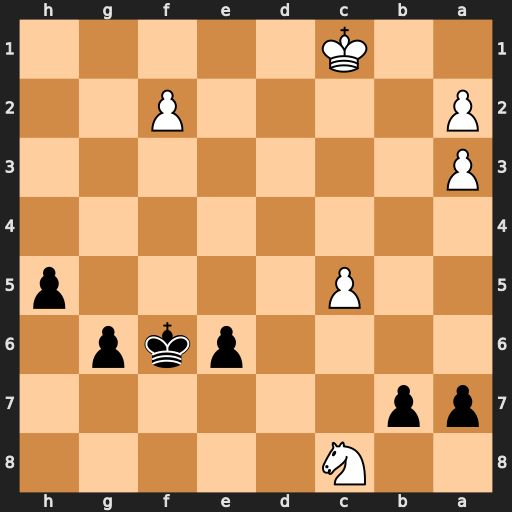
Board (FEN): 2N5/pp6/4pkp1/2P4p/8/P7/P4P2/2K5
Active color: b
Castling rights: -
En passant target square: -
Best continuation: h4 c6 bxc6 Kd2 h3